Field crop: maize
Growth stage: 2
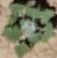
Species: chenopodium